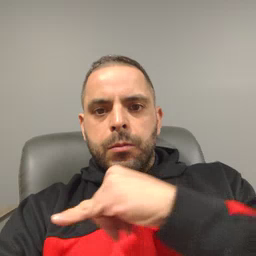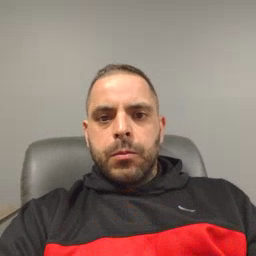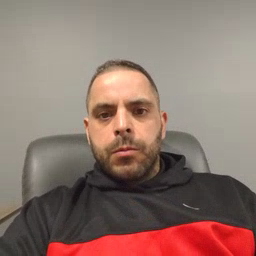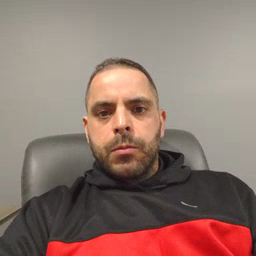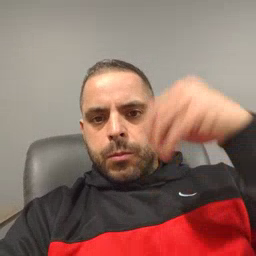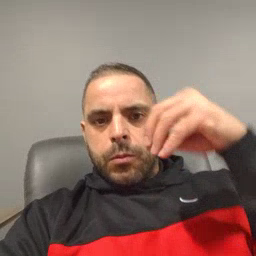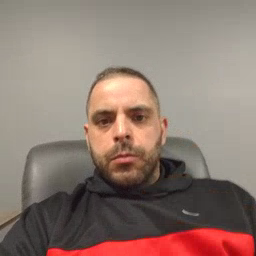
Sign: store